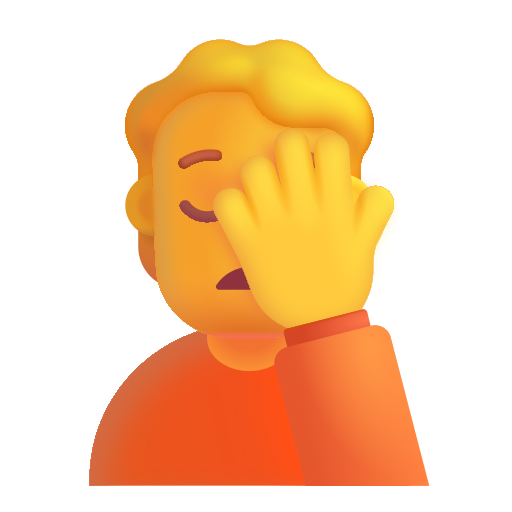
person facepalming color default